Field crop: maize
Growth stage: 2
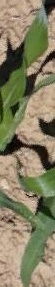
Species: maize